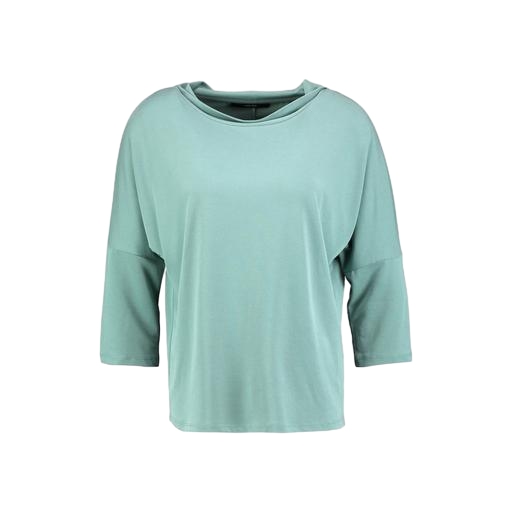
green three-quarter-sleeve top only macy, batwing t-shirt, loose fit t-shirt, white background